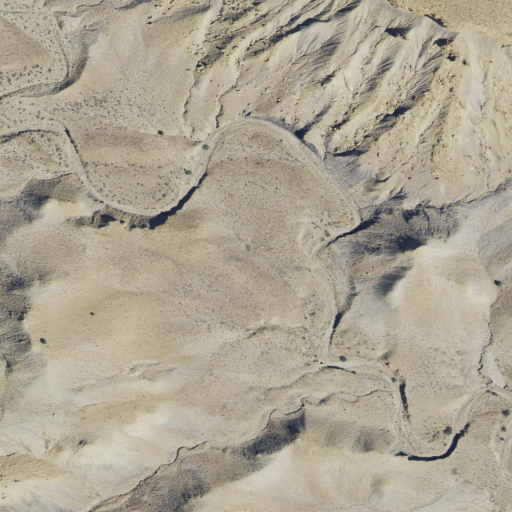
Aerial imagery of valley in Utah named Corral Canyon containing shrub and barren land